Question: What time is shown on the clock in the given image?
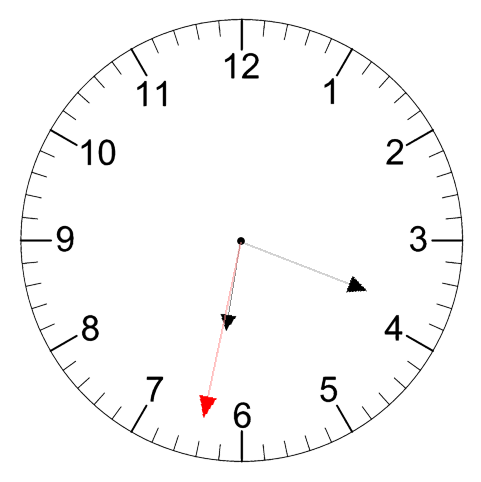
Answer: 06:18:32